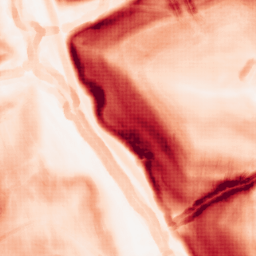
Category: morphological
Decomposition family: morphological_gradient
Decomposition parameters: size: 5
shape: disk
Upsampling method: sinc_blackman
Upsampling parameters: scale: 4
kernel_size: 8
Upsampling scale: 4